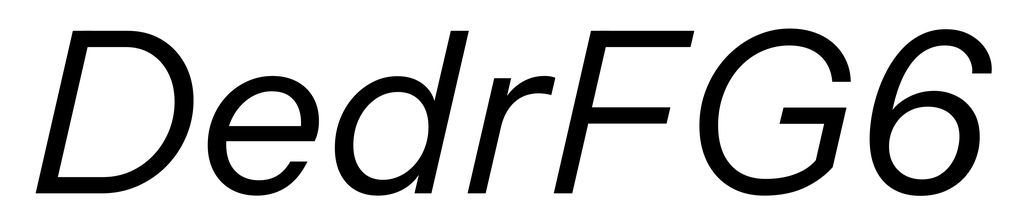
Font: InstrumentSans-Italic_Italic